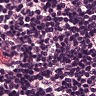
Metastatic tissue present: no